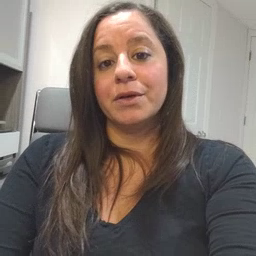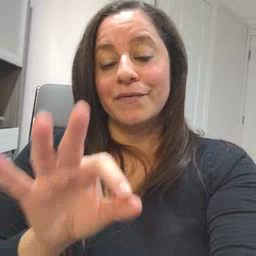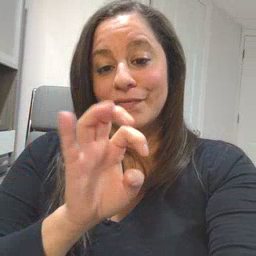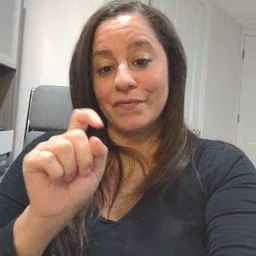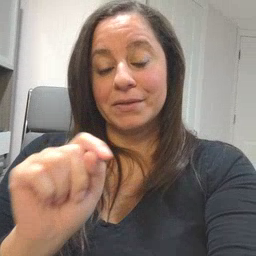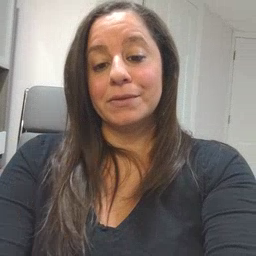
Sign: feet